Field crop: maize
Growth stage: 2
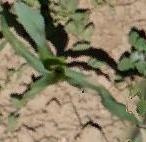
Species: maize